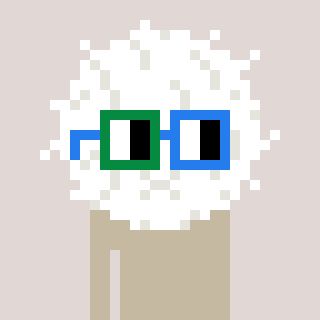
a pixel art character with square green and blue glasses, a cottonball-shaped head and a teal-colored body on a warm background